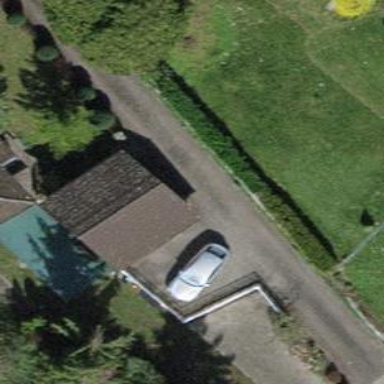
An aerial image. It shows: Garage.